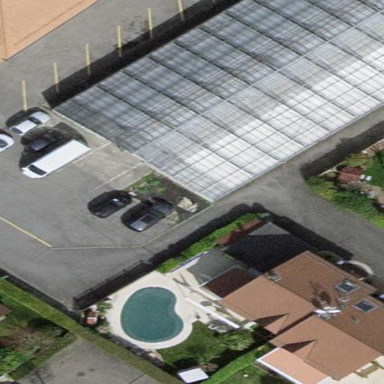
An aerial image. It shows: Garden surrounded by fence.